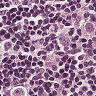
Metastatic tissue present: yes